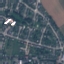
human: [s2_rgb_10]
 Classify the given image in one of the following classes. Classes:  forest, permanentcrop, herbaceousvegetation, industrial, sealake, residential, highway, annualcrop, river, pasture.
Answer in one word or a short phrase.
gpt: Residential